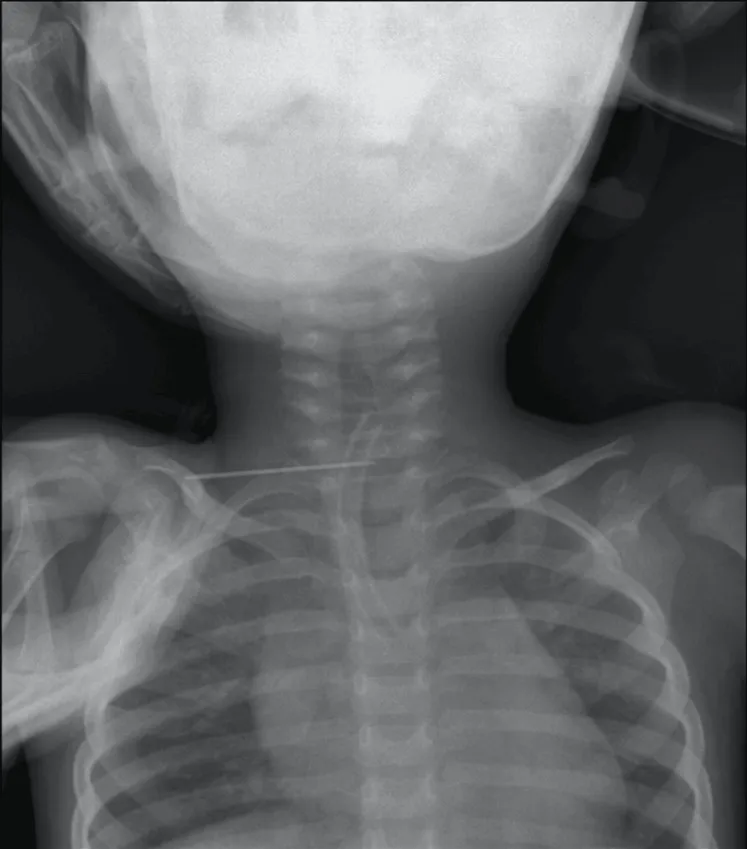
The presence of a broken stem of the tracheostomy tube in the trachea.
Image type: radiology (x_ray)